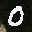
Label: 0